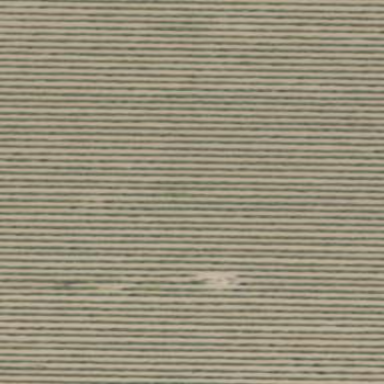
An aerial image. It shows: Beautiful vineyard in the countryside.